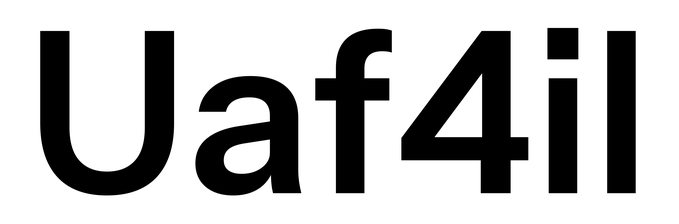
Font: InstrumentSans_SemiBold